Question: this is a rather simple question and its technically not that big of a deal but my OCD is tingling when i see this.
I have designed a basic WPF application and i cannot figure out why exactly the button and the textboxs are not alligning correctly as can be seen in this image(bottom right side):

This is the code responsible for it:
'''
<Grid Margin="283,365.288,18,10" Grid.ColumnSpan="2">
<Label Content="GUID" HorizontalAlignment="Left" Margin="0,0.998,0,0" VerticalAlignment="Top" Height="22.96"/>
<Label Content="UniqueID" HorizontalAlignment="Left" Margin="0,22.68,0,0" VerticalAlignment="Top" Height="25.516" Width="63.297"/>
<Label Content="Akt/GZ" HorizontalAlignment="Left" Margin="0,48.196,0,0" VerticalAlignment="Top" Height="25.516" Width="63.297"/>
<TextBox HorizontalAlignment="Left" Height="23.958" Margin="63.297,0,0,49.754" TextWrapping="Wrap" Text="TextBox" VerticalAlignment="Bottom" Width="125"/>
<TextBox HorizontalAlignment="Left" Height="23.958" Margin="63.297,0,0,25.796" TextWrapping="Wrap" Text="TextBox" VerticalAlignment="Bottom" Width="125"/>
<TextBox HorizontalAlignment="Left" Height="23.958" Margin="63.297,0,0,1.558" TextWrapping="Wrap" Text="TextBox" VerticalAlignment="Bottom" Width="125"/>
<Button Content="Search" HorizontalAlignment="Left" Margin="193.297,0.998,0,0" VerticalAlignment="Top" Width="60.703" Height="22.96"/>
<Button Content="Search" HorizontalAlignment="Left" Margin="193.297,25.236,0,0" VerticalAlignment="Top" Width="60.703" Height="22.96"/>
<Button Content="Search" HorizontalAlignment="Left" Margin="193.297,49.194,0,0" VerticalAlignment="Top" Width="60.703" Height="22.96"/>
<CheckBox Content="07" HorizontalAlignment="Left" Margin="259,5.498,0,0" VerticalAlignment="Top"/>
<CheckBox Content="10" HorizontalAlignment="Left" Margin="296.915,5.498,0,0" VerticalAlignment="Top"/>
<CheckBox Content="07" HorizontalAlignment="Left" Margin="259,29.736,0,0" VerticalAlignment="Top"/>
<CheckBox Content="10" HorizontalAlignment="Left" Margin="296.915,29.736,0,0" VerticalAlignment="Top"/>
<CheckBox Content="07" HorizontalAlignment="Left" Margin="259,53.694,0,0" VerticalAlignment="Top"/>
<CheckBox Content="10" HorizontalAlignment="Left" Margin="296.915,53.694,0,0" VerticalAlignment="Top"/>
</Grid>
'''
Either way I am not quite sure what causes it to... drift away for a bit. Also (in case someone asks) I am not sure why i used a Grid to group these objects, I googled on object groupings in WPF and i found some answers but the Grid and the Stackpanel seemed like the easiest to use, but the Stackpanel gave me even bigger headaches when aligning the content properly.
If you have some criticism regarding the imlpementation please feel free to do so, I have already ordered some books regardnig WPF design but I am more than happy and willing to listen to experienced devs and learn.
I apologize for the "noobish" question but I have spent the last 2 days fiddling around with the settings to no avail and wouldn't have come here and asked otherwise.
Thank you
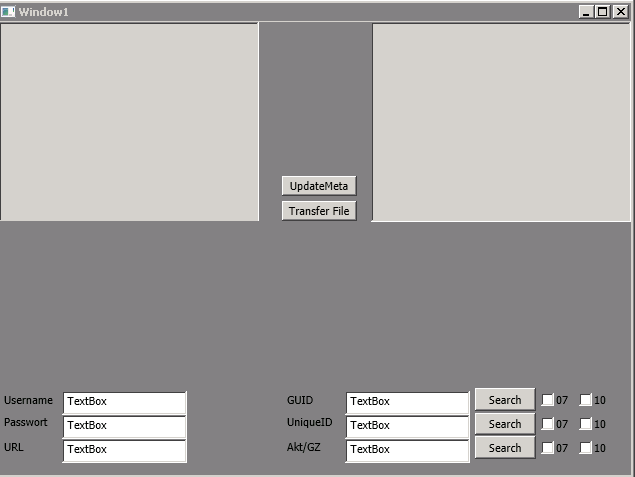
Answer: You are using the 'Grid' layout in the wrong way.
Using 'Margin' in 'Grid' is not recommended, for many reasons (Performance, Stretching problems and so on)
The 'Grid' layout allows you to set Rows and Columns and order your controls in a table.
You can read more about it here
<URL>
You first have to declare your rows and cols using 'ColumnDefinitions' and 'RowDefinitions' and then apply each control to it's row and column using the attribute 'Grid.Row' and 'Grid.Column'
reading the link I've attached will explain things better